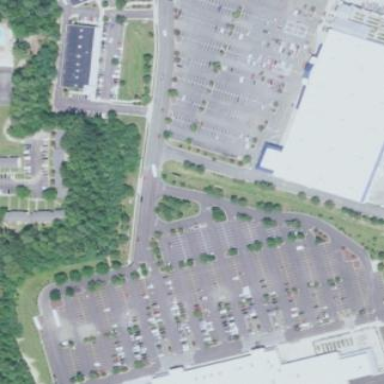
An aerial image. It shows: Retail area.